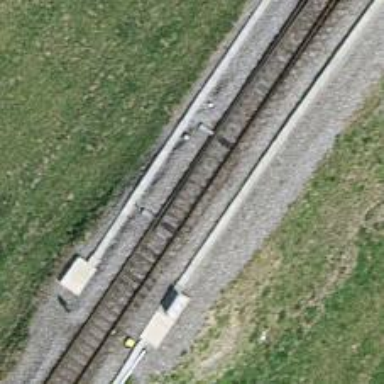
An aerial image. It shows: Railway switch.